Question: I'm having problems with an ajax call on the server. This is my full routes.php file:
'''
<?php
$app->post('translations/get/trans', 'Translations\Controller\IndexController::ajaxGetTagsTranslations')->bind('translations.gettrans');
$app->get('/{_locale}/dashboard', 'Dashboard\Controller\IndexController::indexAction')->bind('dashboard.index');
$app->match('/api/todo/{user}/{accessKey}', 'Api\Controller\IndexController::todoAction')->method('POST|GET');
$app->match('/api/getdailymessage/{user}/{accessKey}', 'Api\Controller\IndexController::getDailyMessageAction')->method('POST|GET');
$app->match('/api/todo/out', 'Api\Controller\IndexController::todooutAction')->method('POST|GET');
$app->match('/api/finisharea', 'Api\Controller\IndexController::finishAreaAction')->method('POST|GET');
$app->match('/api/activity', 'Api\Controller\IndexController::activityAction')->method('POST|GET');
$app->match('/api/supplier', 'Api\Controller\IndexController::suppliersAction')->method('POST|GET');
$app->match('/api/translations', 'Api\Controller\IndexController::translationsAction')->method('POST|GET');
$app->match('/api/serverdatetime', 'Api\Controller\IndexController::serverDateTimeAction')->method('POST|GET');
$app->match('/api/dailymessage', 'Api\Controller\IndexController::dailyMessageAction')->method('POST|GET');
$app->match('/api/settings', 'Api\Controller\IndexController::settingsAction')->method('POST|GET');
$app->match('/api/providedby', 'Api\Controller\IndexController::providedByAction')->method('POST|GET');
$app->match('/api/presentations', 'Api\Controller\IndexController::presentationsAction')->method('POST|GET');
$app->match('/api/login', 'Api\Controller\IndexController::loginAction')->method('POST|OPTIONS|HEAD|GET');
$app->get('/{_locale}/hosts/list', 'Hostess\Controller\IndexController::listAction')->bind('hosts.list');
$app->match('/{_locale}/hosts/detail/{id}/{range}', 'Hostess\Controller\IndexController::detailAction')->method('GET')->bind('hosts.detail');
$app->match('/{_locale}/hosts/edit/{id}', 'Hostess\Controller\IndexController::editAction')->method('GET|POST')->bind('hosts.edit');
$app->post('/hosts/gethosts', 'Hostess\Controller\IndexController::ajaxGetHosts')->bind('hosts.gethosts');
$app->get('/{_locale}/segments/list', 'Segments\Controller\IndexController::listAction')->bind('segments.list');
$app->get('/{_locale}/segments/view/{id}', 'Segments\Controller\IndexController::viewAction')->bind('segments.view');
$app->match('/{_locale}/segments/edit/{id}', 'Segments\Controller\IndexController::editAction')->method('GET|POST')->bind('segments.edit');
$app->post('/segments/order', 'Segments\Controller\IndexController::ajaxUpdateOrderAction')->bind('segments.order');
$app->post('/segments/getsegments', 'Segments\Controller\IndexController::ajaxGetSegments')->bind('segments.getsegments');
$app->post('/segments/gethosts', 'Segments\Controller\IndexController::ajaxGetHostsSegment')->bind('segments.gethosts');
$app->post('/segments/updatehosts', 'Segments\Controller\IndexController::ajaxUpdateHostsSegment')->bind('segments.updatehosts');
$app->match('/{_locale}/subarea/edit/{segmentcode}/{deelgebied}', 'Segments\Controller\IndexController::editSubareaAction')->method('GET|POST')->bind('subarea.edit');
$app->get('/{_locale}/presentations/list', 'Presentations\Controller\IndexController::listAction')->bind('presentations.list');
$app->match('/{_locale}/presentations/upload', 'Presentations\Controller\IndexController::uploadAction')->method('GET|POST')->bind('presentations.upload');
$app->post('/presentations/deletepresentation', 'Presentations\Controller\IndexController::ajaxDeletePresentation')->bind('presentations.deletepresentation');
$app->match('/{_locale}/translations/list', 'Translations\Controller\IndexController::listAction')->method('GET|POST')->bind('translations.list');
$app->get('/translations/inserttrans', 'Translations\Controller\IndexController::insertTransJSON')->bind('translations.inserttrans');
$app->match('/{_locale}/settings/list', 'Settings\Controller\IndexController::listAction')->method('GET|POST')->bind('settings.list');
$app->match('/{_locale}/history/index', 'History\Controller\IndexController::indexAction')->method('GET|POST')->bind('history.index');
$app->get('/404', 'Api\Controller\IndexController::indexAction');
'''
I'm having trouble with the first route. What I had first is the following: 'translations/gettrans' but that didn't work. So now I tried 'translations/get/trans' but that didn't do it either. I always get a 404 error (Not found). When I check the routing he can find the route:

But why is this not working?
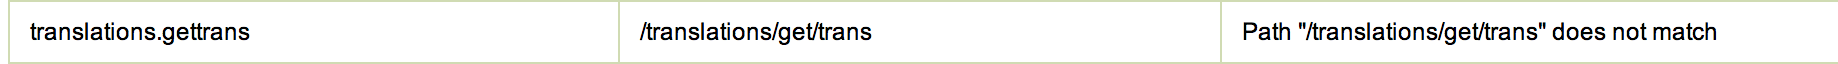
Answer: Long shot, but do you have anything in your .htaccess for friendly urls? This could be screwing it